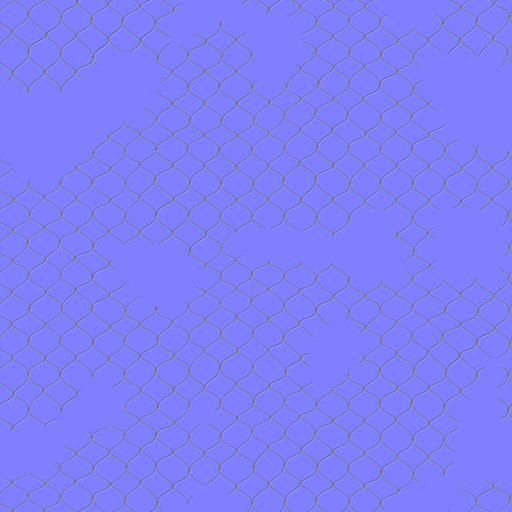
fence mesh wire wiremesh